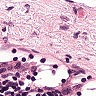
Metastatic tissue present: no